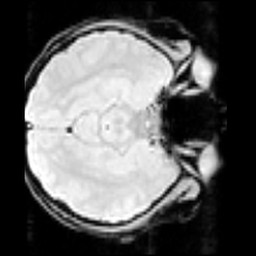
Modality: inplaneT1
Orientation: axial
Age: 24
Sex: female